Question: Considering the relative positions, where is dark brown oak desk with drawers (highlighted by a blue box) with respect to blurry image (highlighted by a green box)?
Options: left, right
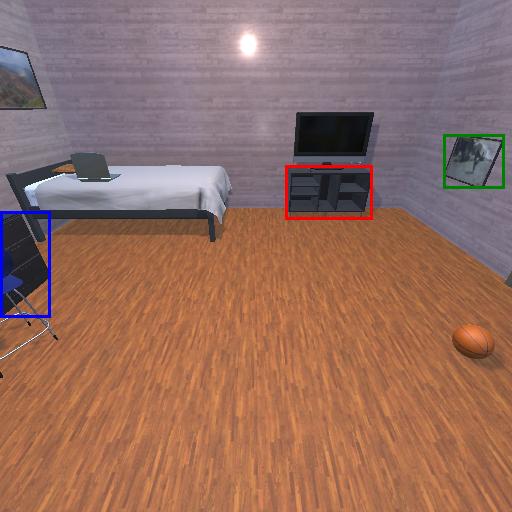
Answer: left